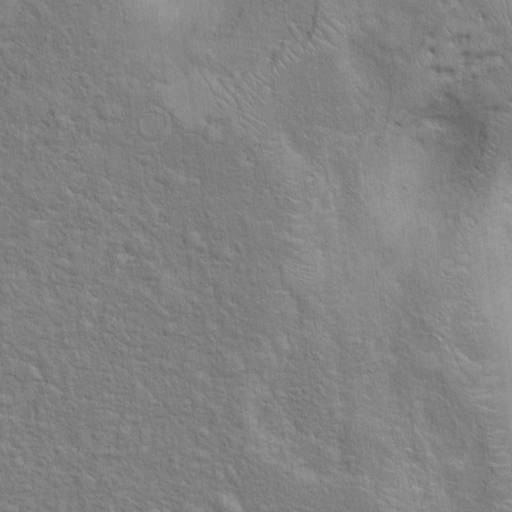
Classes present: Background, Cone